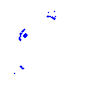
Particle: kaon